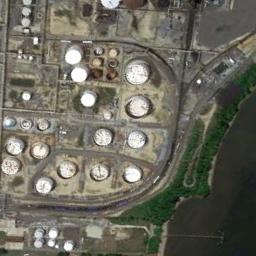
Label: storage tanks